Question: My errors are getting logged. I can see the errors in the log. I'm trying to figure out how to find the specific information that I'm logging, especially the 'message' parameter. I've tried looking through the documentation and clicking endlessly around the website with no luck.
I'm logging errors to flurry like this.
'''
- (void)locationManager:(CLLocationManager *)manager didFailWithError:(NSError *)error{
[Flurry logError:@"Location Error" message:error.localizedDescription error:error];
}
'''
The error shows up in the log like this.

How can I find the error message that I logged?
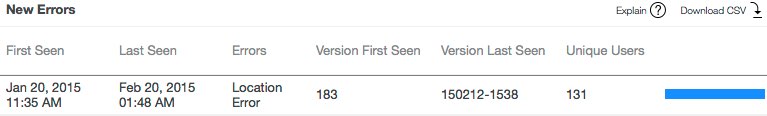
Answer: Just saw an answer in a similar <URL>.
In Flurry, go to 'Technical' > 'Errors'. Then at the bottom of the page it shows each error and its message.
Not super intuitive.